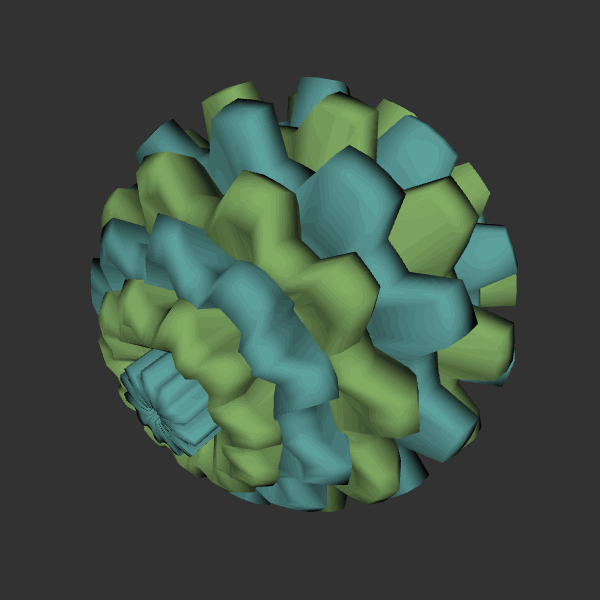
Background: dark